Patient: sex M, age 94
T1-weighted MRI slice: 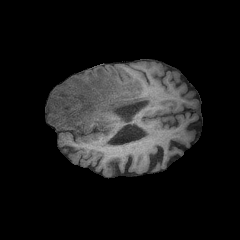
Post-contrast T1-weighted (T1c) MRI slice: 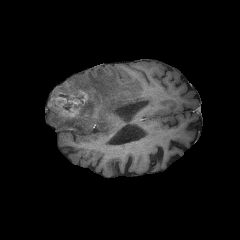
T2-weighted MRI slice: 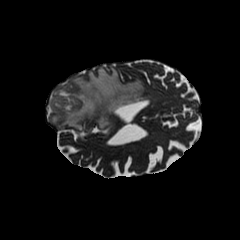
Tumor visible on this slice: yes
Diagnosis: Glioblastoma, IDH-wildtype
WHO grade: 4